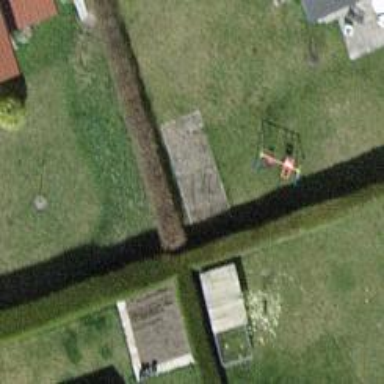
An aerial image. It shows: Hedge barrier.